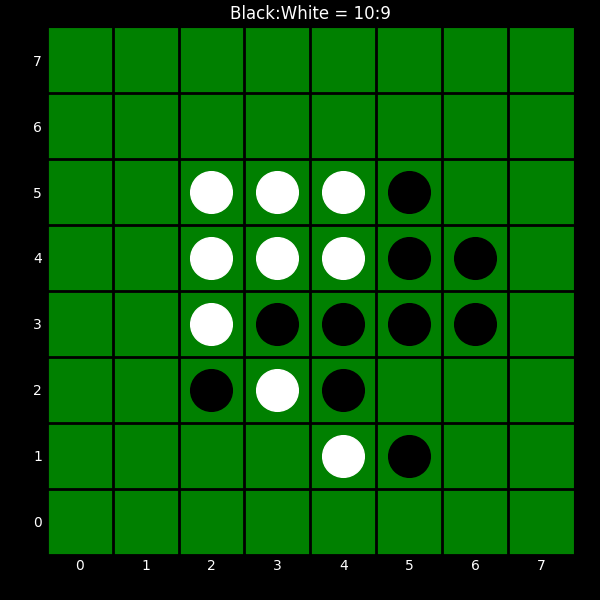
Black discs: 10
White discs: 9